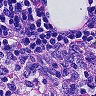
Metastatic tissue present: no